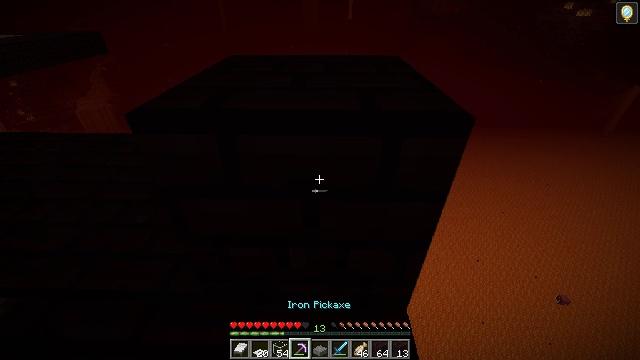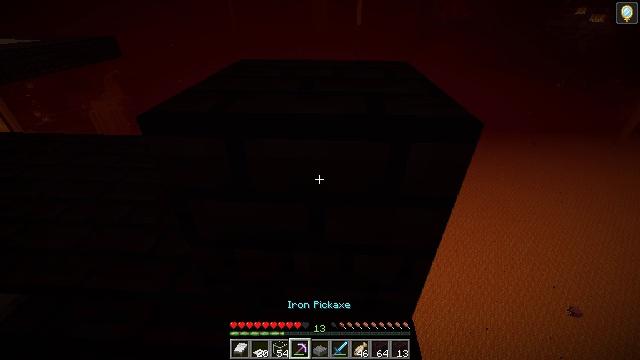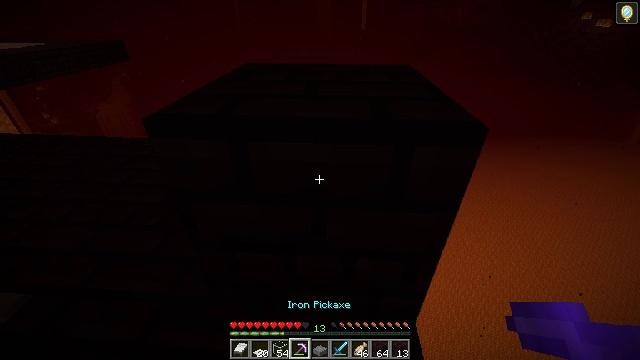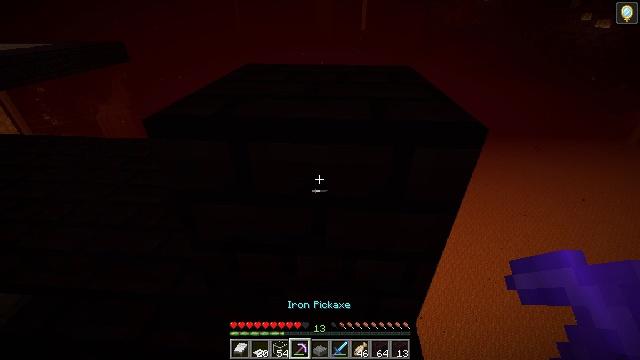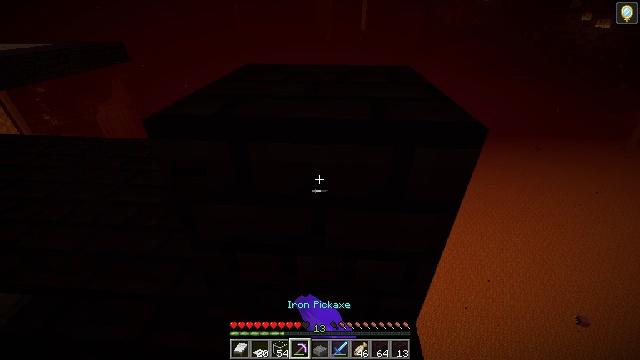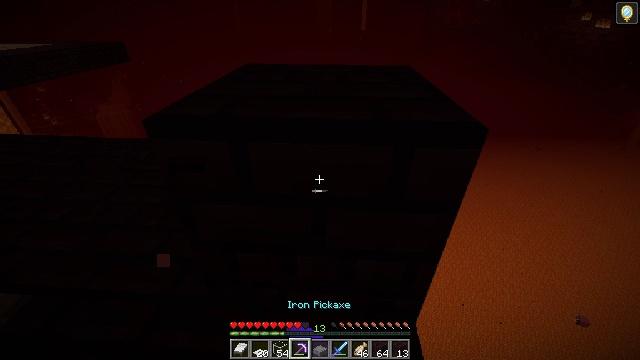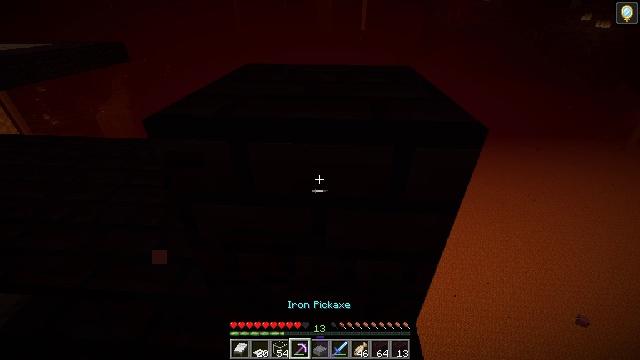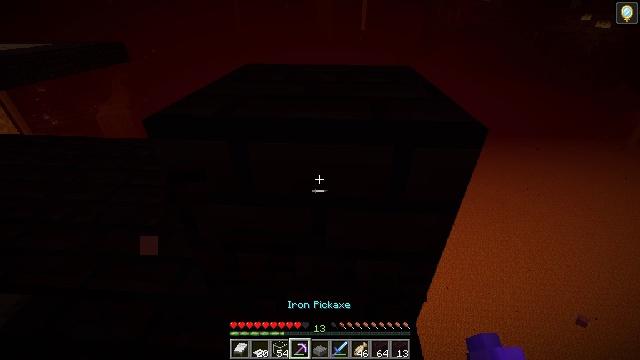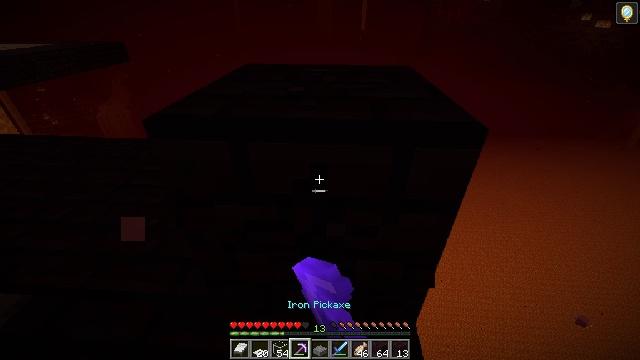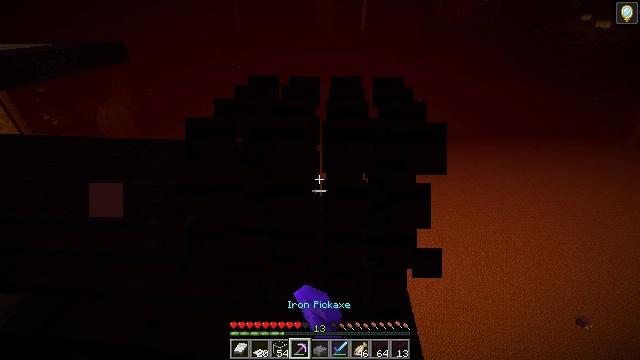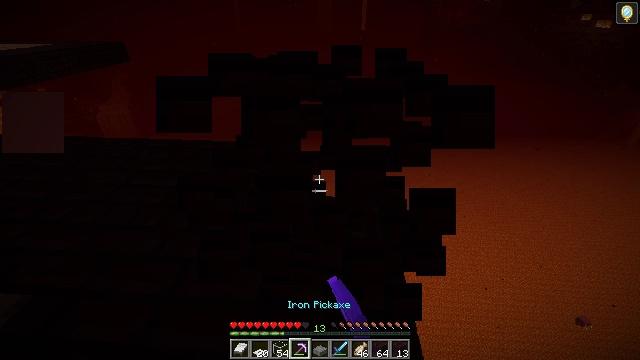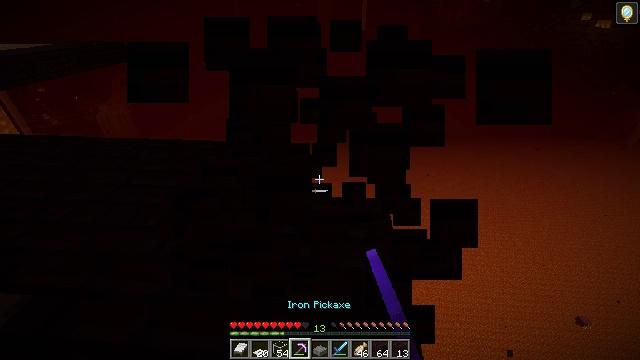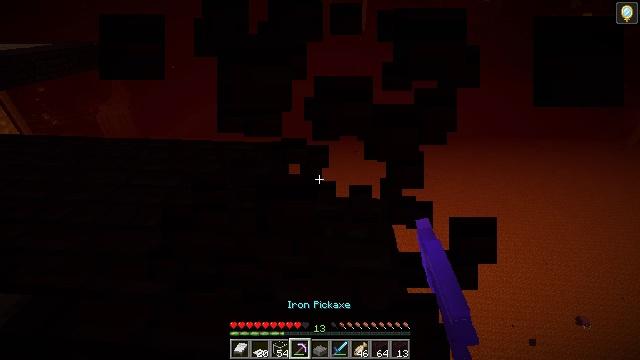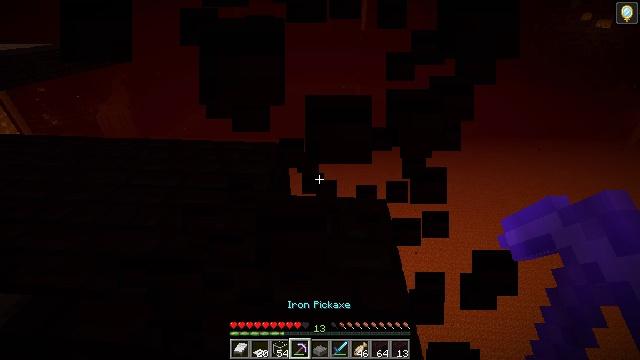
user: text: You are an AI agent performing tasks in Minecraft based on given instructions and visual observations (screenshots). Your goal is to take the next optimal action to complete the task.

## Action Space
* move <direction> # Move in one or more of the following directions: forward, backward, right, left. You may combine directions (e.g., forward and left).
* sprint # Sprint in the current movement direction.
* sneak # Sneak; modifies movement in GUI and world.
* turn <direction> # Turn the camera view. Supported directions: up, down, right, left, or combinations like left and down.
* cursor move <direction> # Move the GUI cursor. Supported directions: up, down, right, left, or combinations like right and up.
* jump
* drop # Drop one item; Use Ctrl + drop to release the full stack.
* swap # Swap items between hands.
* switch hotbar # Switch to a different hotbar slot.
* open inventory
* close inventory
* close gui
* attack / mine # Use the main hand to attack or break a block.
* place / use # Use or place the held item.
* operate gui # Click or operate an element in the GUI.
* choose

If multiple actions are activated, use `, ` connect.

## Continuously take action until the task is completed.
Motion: motion action
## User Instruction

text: Break the nether bricks in a fortress.
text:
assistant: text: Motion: sneak, turn left
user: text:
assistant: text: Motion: sneak
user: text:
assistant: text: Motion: sneak, attack / mine
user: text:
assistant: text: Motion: sneak, attack / mine
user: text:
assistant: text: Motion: sneak, attack / mine
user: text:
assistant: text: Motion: sneak, attack / mine
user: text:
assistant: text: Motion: sneak, attack / mine
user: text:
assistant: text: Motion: sneak, attack / mine
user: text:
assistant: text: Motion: sneak, attack / mine
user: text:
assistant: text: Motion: sneak
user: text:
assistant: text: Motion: sneak
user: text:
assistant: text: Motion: sneak
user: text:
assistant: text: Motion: sneak
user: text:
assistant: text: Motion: sneak